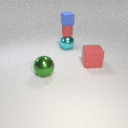
large cyan metal sphere below small blue rubber cube